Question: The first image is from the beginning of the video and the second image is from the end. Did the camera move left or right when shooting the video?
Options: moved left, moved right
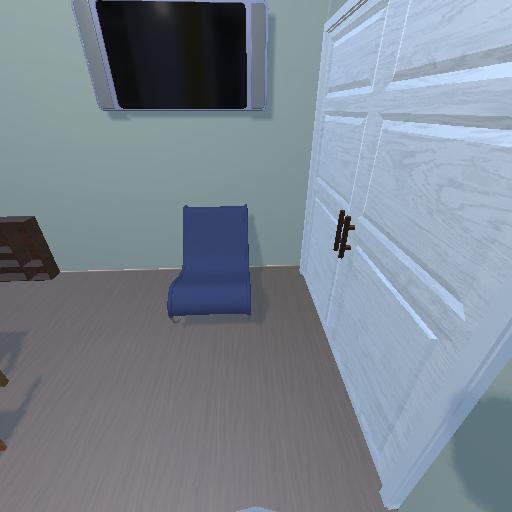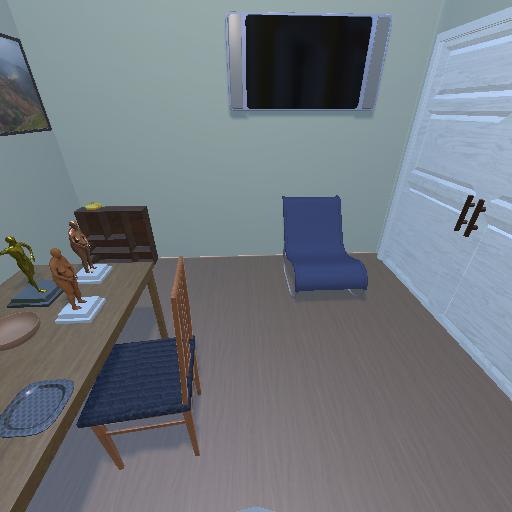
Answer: moved left